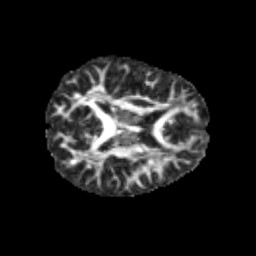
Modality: FA
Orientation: axial
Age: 12
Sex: female
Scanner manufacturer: siemens
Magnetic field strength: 3 T
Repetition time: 3.8 s
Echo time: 0.07 s